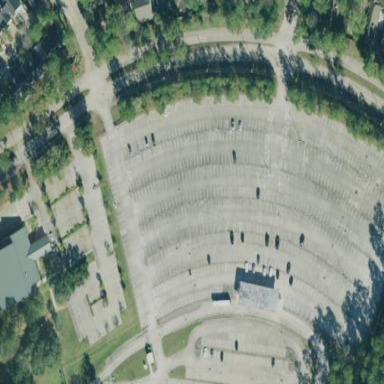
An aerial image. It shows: Surface parking lot with asphalt. It is park and ride facility.